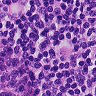
Metastatic tissue present: yes